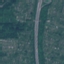
Label: Highway